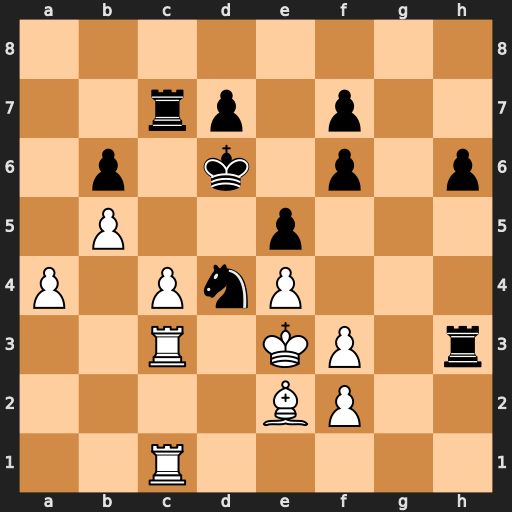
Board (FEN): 8/2rp1p2/1p1k1p1p/1P2p3/P1PnP3/2R1KP1r/4BP2/2R5
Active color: w
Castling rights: -
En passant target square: -
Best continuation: c5+ Rxc5 Rxc5